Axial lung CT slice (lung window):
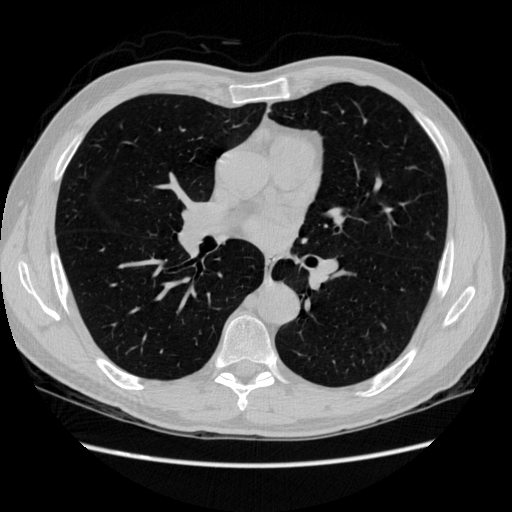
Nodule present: no